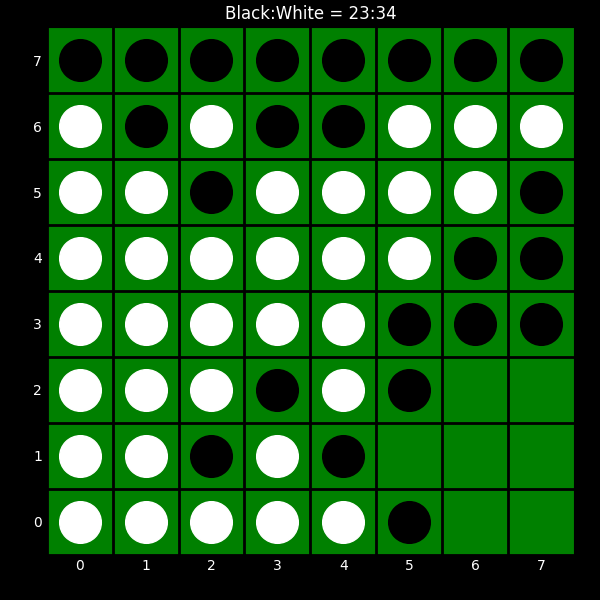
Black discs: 23
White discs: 34